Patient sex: M
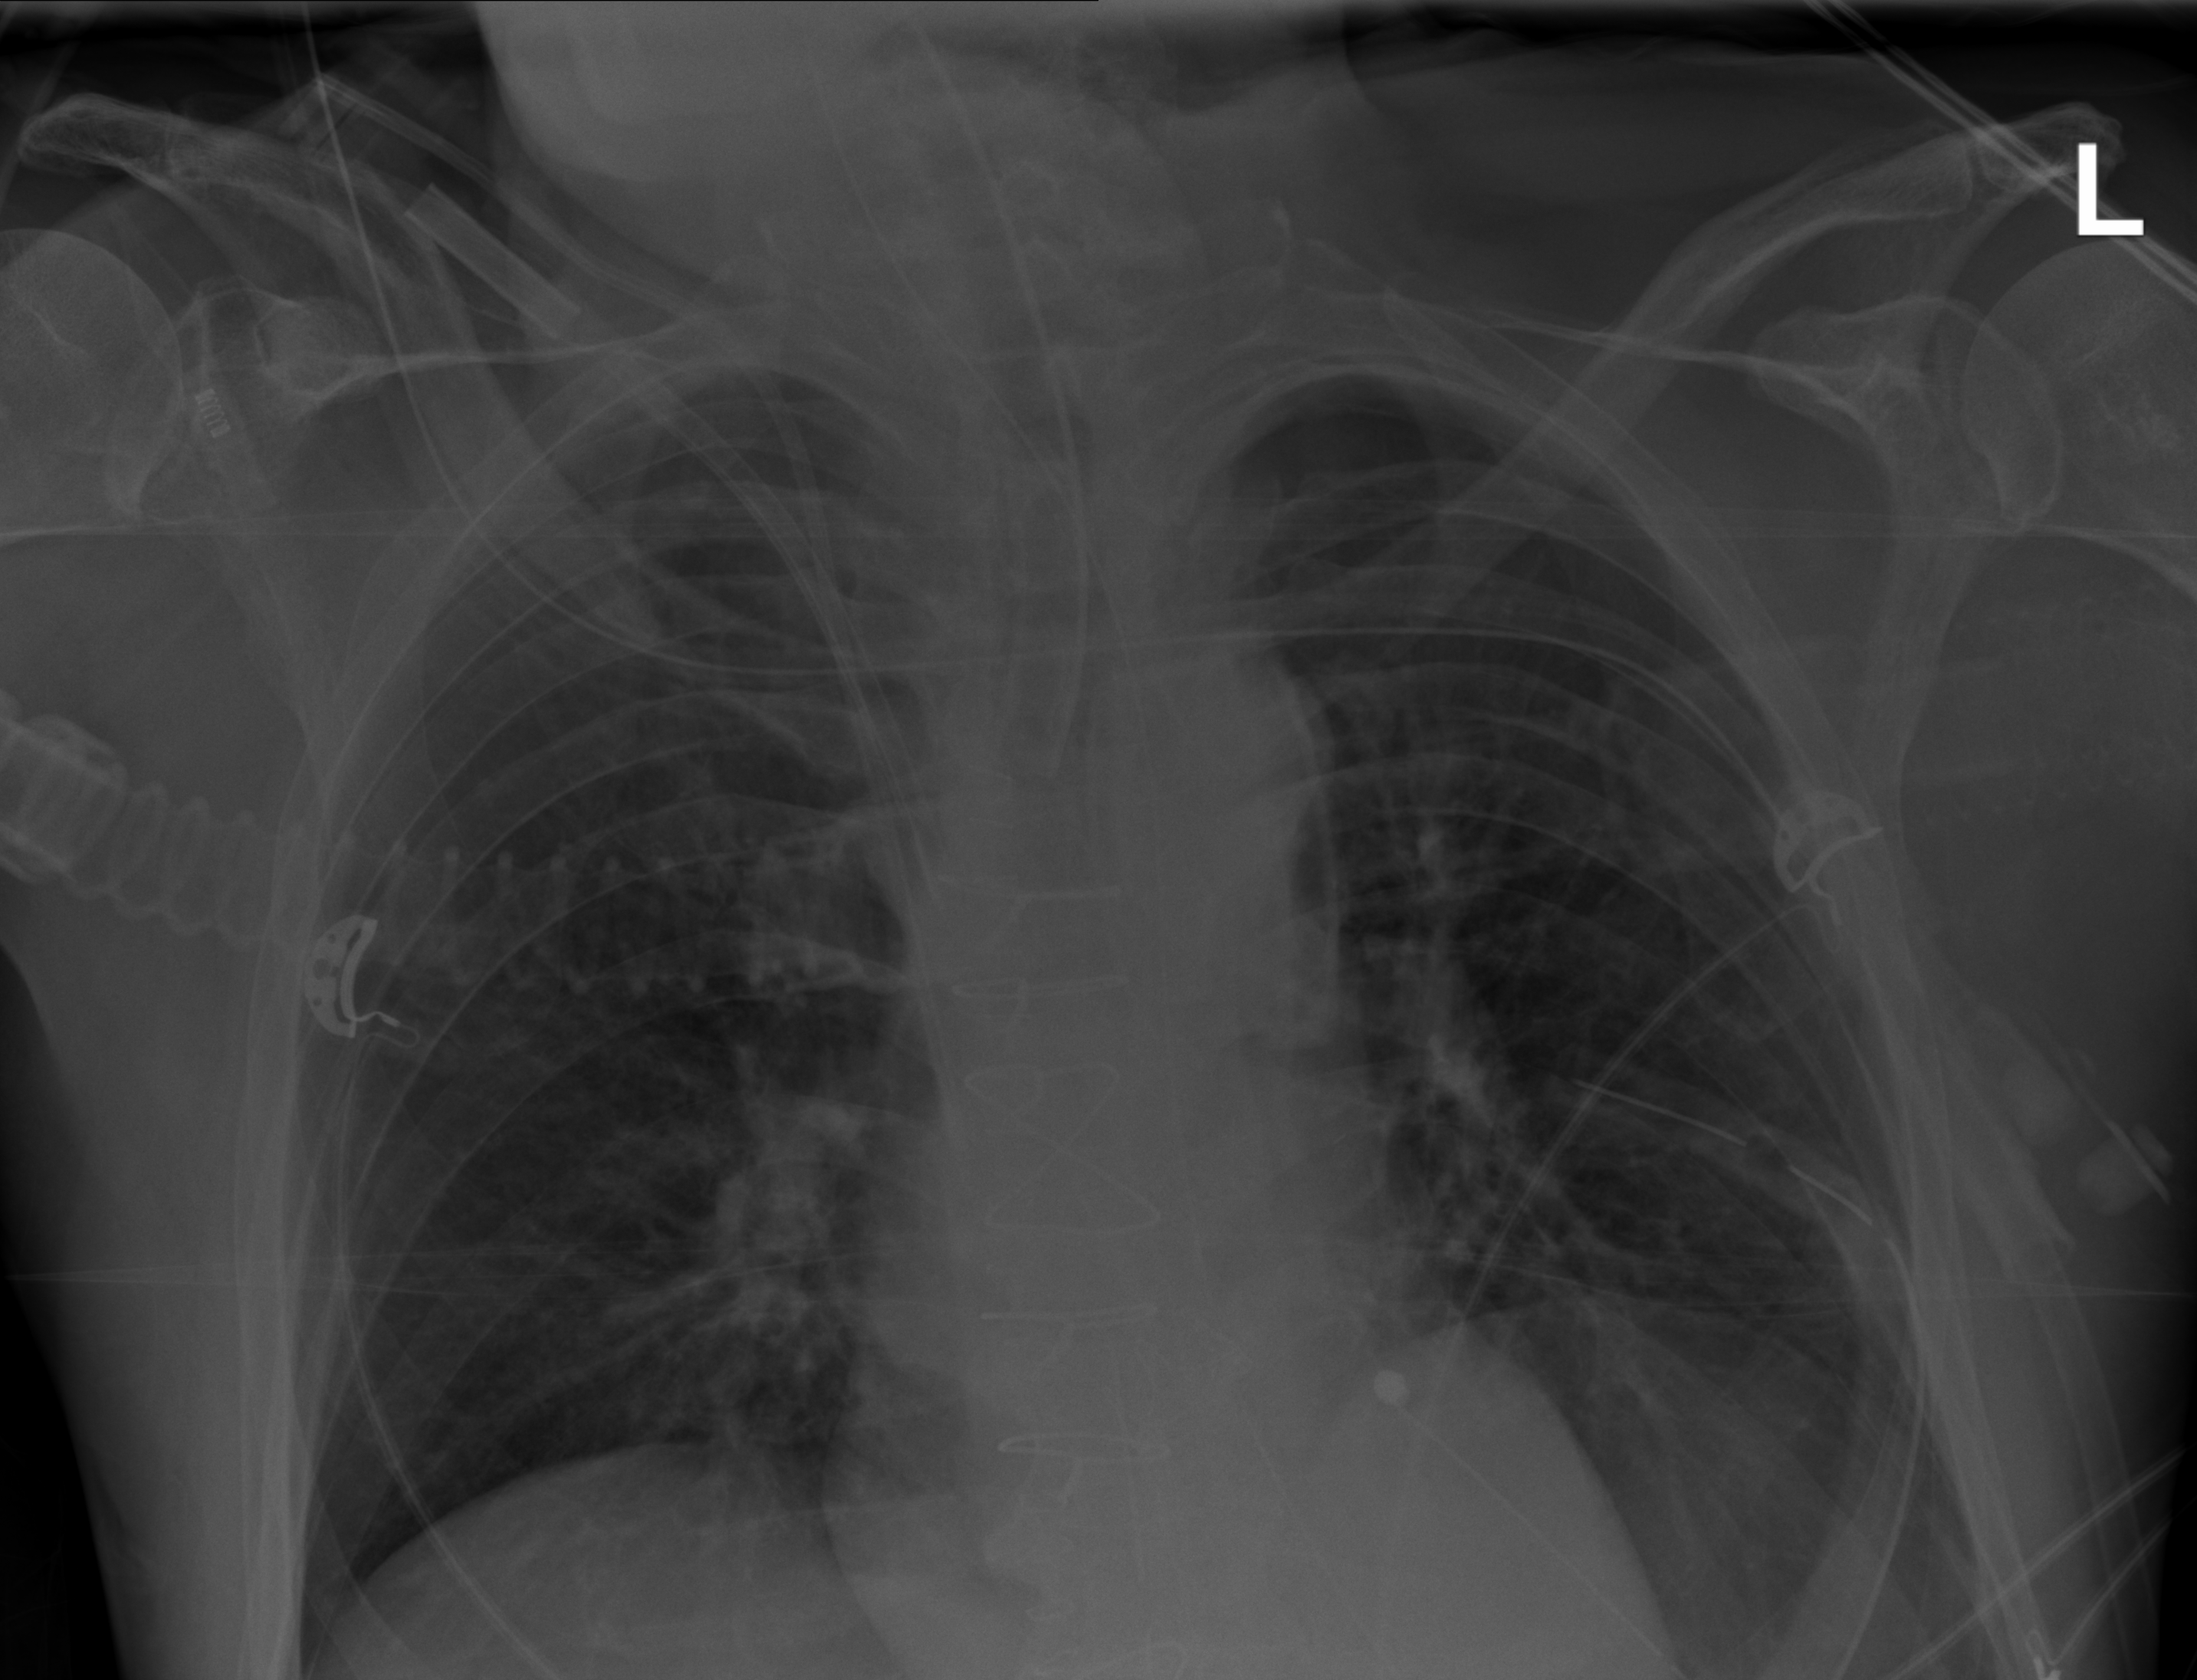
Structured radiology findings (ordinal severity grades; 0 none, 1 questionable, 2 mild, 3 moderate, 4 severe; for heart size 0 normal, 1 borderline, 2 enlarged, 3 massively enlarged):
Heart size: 0
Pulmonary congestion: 0
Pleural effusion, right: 0
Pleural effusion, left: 0
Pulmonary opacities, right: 0
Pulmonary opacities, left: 0
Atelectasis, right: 2
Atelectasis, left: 2